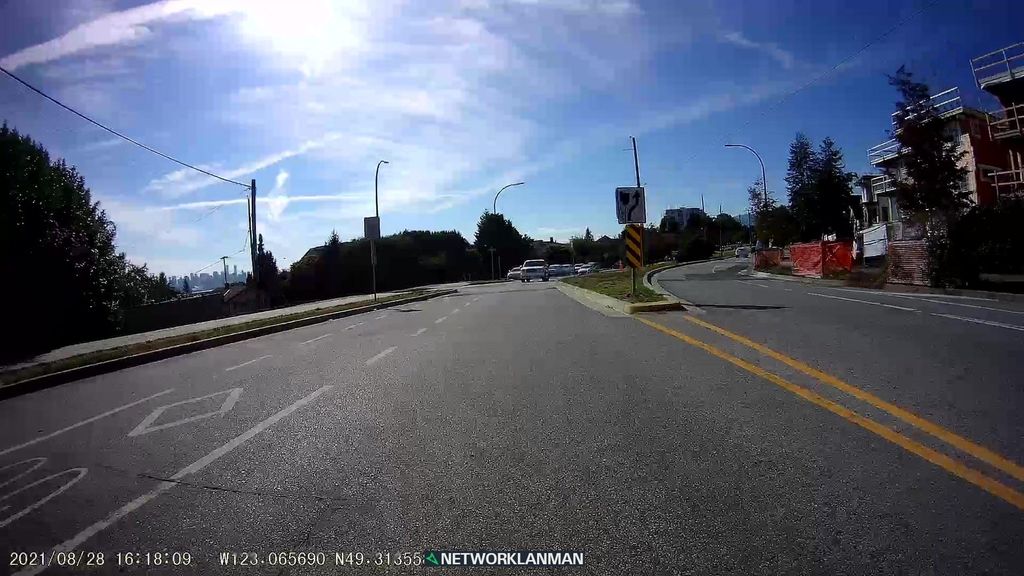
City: vancouver